Field crop: maize
Growth stage: 2
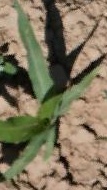
Species: maize